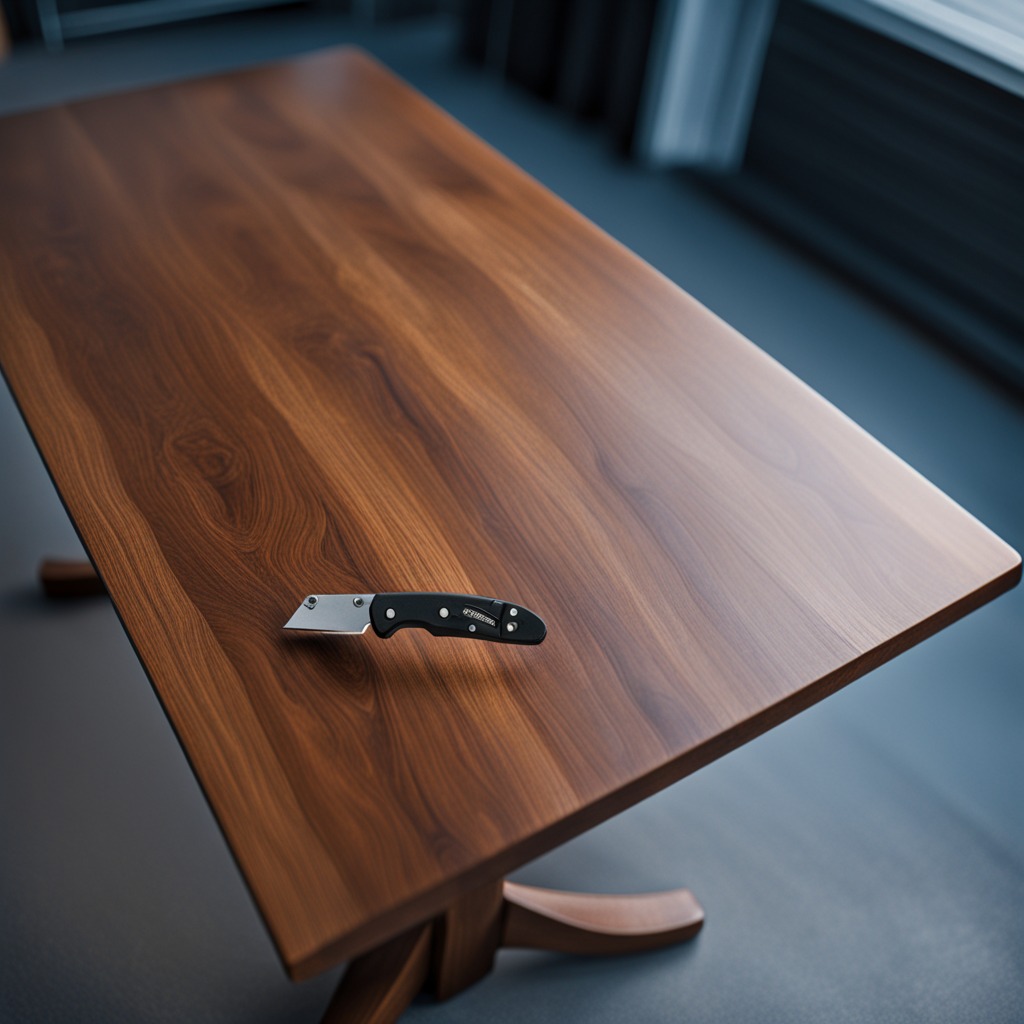
A utility knife is lying on the old table.